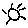
Label: sun